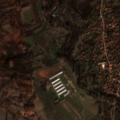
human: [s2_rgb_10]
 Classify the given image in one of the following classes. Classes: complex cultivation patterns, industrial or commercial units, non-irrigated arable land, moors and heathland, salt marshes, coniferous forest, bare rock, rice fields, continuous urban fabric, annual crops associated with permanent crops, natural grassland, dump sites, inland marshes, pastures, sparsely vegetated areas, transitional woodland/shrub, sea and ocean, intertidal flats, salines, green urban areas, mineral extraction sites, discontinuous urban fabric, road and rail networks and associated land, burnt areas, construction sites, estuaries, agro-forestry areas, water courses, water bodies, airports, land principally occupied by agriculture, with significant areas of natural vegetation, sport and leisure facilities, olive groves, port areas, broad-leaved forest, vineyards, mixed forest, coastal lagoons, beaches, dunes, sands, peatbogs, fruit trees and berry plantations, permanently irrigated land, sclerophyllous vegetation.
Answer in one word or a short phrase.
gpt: discontinuous urban fabric, complex cultivation patterns, land principally occupied by agriculture, with significant areas of natural vegetation, broad-leaved forest, transitional woodland/shrub